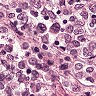
Metastatic tissue present: yes